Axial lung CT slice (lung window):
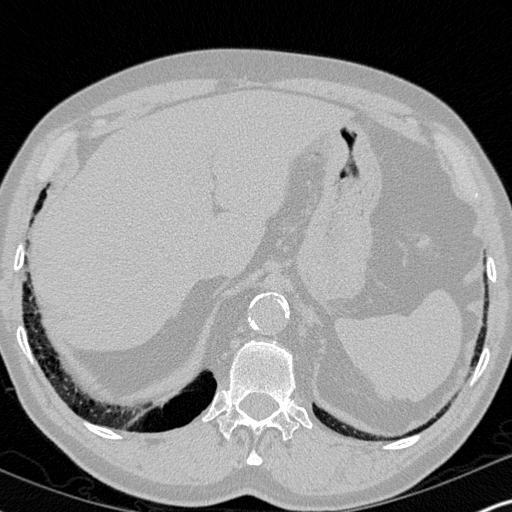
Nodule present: no